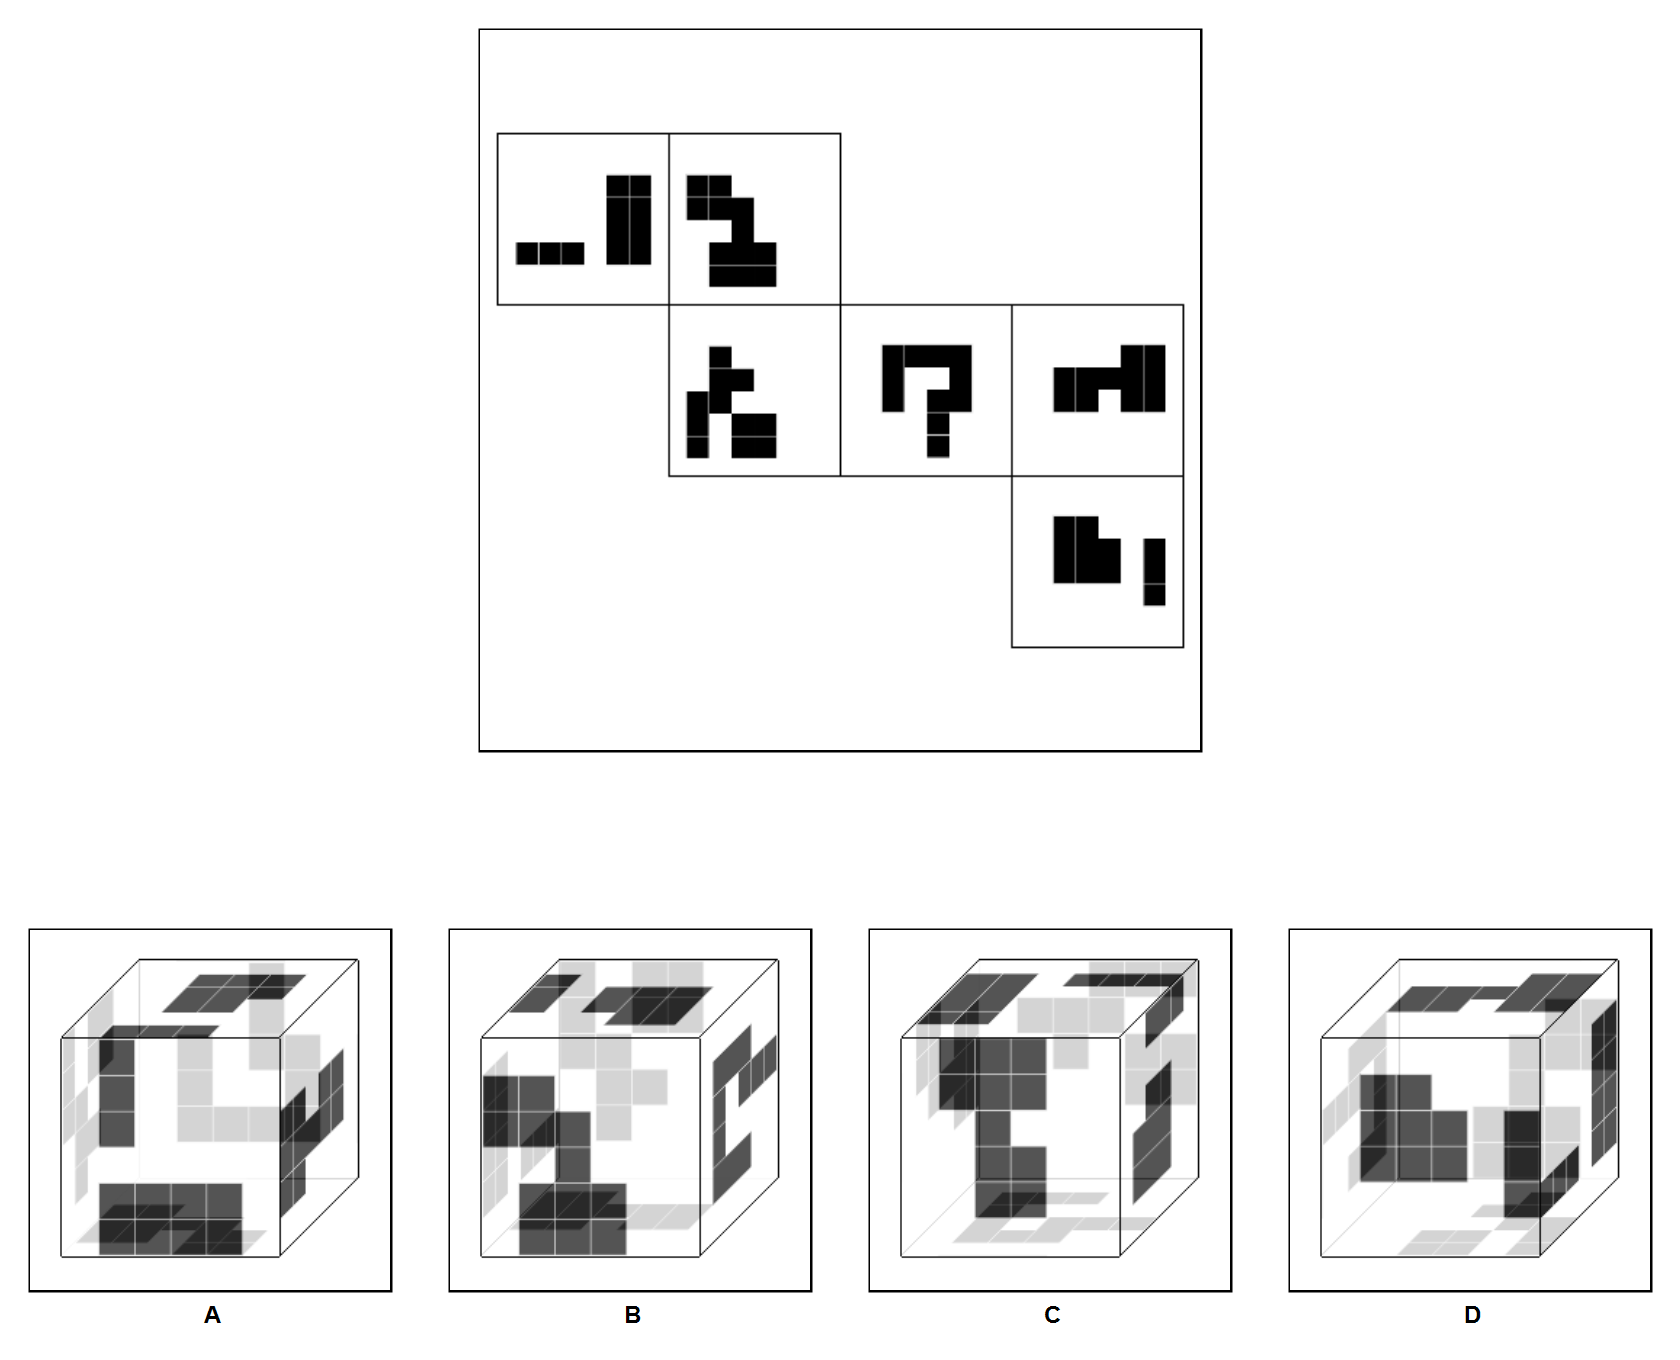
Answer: B